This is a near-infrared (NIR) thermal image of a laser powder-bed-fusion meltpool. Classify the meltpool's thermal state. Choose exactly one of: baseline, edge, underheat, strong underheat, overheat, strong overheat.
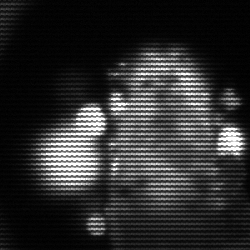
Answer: strong underheat